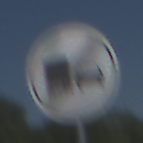
Verkehrszeichen: EndeUeberholverbotKraftfahrzeuge
Umgebung: Outdoor, Nature
Tageszeit: Midday
Wetter: Clear
Licht: Natural
Jahreszeit: NotSpecified
Kontrast: HighContrast